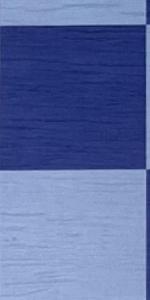
Label: Empty